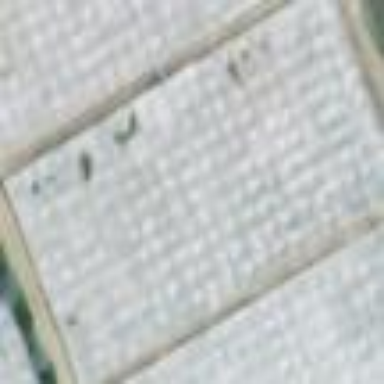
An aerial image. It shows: Greenhouse.